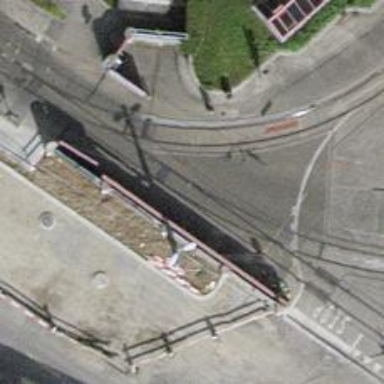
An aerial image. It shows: Railway switch.